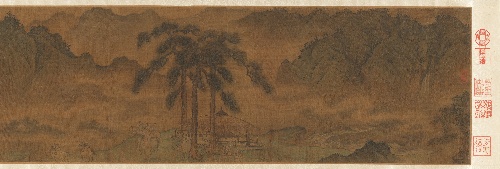
Title: 金 傳楊邦基 聘金圖 巻|A Diplomatic Mission to the Jin
Artist: Yang Bangji
Artist bio: Chinese, ca. 1110–1181
Date: ca. late 1150s
Object type: Handscroll
Classification: Paintings
Medium: Handscroll; ink and color on silk
Culture: China
Period: Jin dynasty (1115–1234)
Dimensions: Image: 10 1/2 in. × 56 in. (26.7 × 142.2 cm)
Overall with mounting: 11 5/8 in. × 26 ft. 11 3/4 in. (29.5 × 822.3 cm)
Department: Asian Art
Credit line: Edward Elliott Family Collection, Purchase, The Dillon Fund Gift, 1982
Accession year: 1982
Repository: Metropolitan Museum of Art, New York, NY
Tags: Mountains|Landscapes